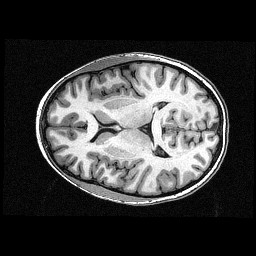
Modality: T1w
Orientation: axial
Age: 28
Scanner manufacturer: siemens
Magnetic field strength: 3 T
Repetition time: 2.3 s
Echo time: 0.00336 s